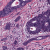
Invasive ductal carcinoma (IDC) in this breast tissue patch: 0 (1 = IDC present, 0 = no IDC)